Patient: sex F, age 67
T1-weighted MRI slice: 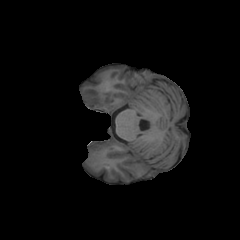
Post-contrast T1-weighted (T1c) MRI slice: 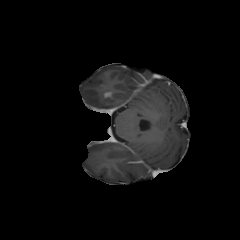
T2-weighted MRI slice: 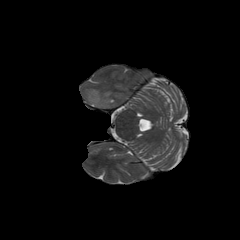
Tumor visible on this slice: yes
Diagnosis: Glioblastoma, IDH-wildtype
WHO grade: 4